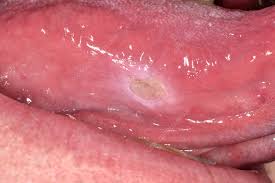
Condition: Mouth Ulcer